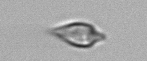
Label: Oxytoxum